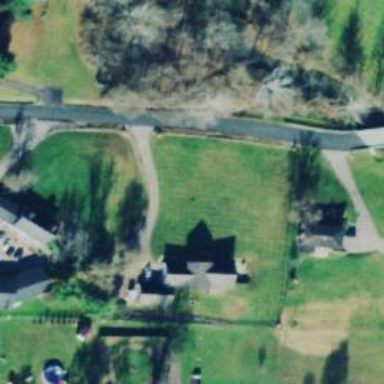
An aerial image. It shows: Driveway leading to service road.